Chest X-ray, PA view. Patient: 76 years old, sex F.
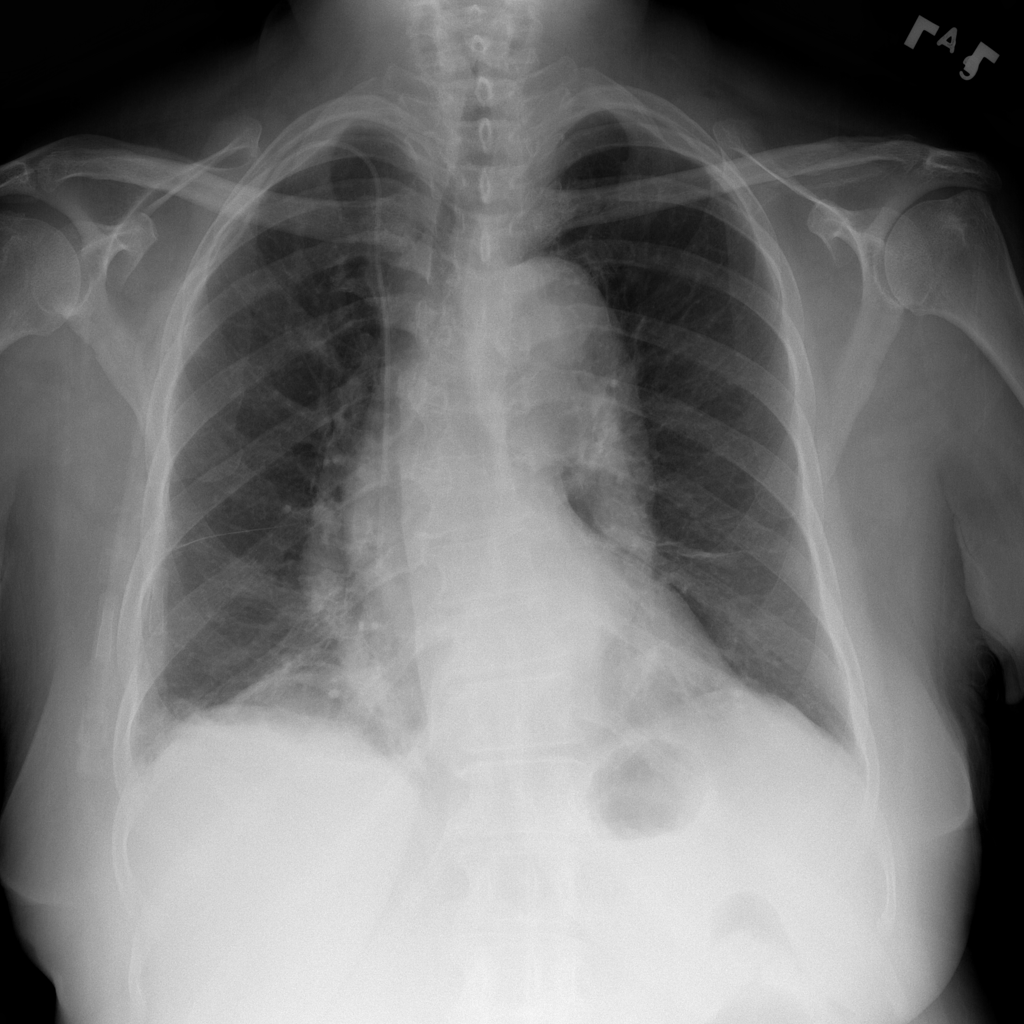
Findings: Atelectasis, Effusion